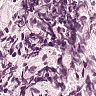
Metastatic tissue present: no